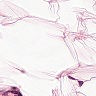
Metastatic tissue present: no